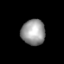
Tissue: lung
Cell type: Myeloid cells
Senescence score: 0.5806
Nuclear area (px): 595
Mean DAPI intensity: 152.818